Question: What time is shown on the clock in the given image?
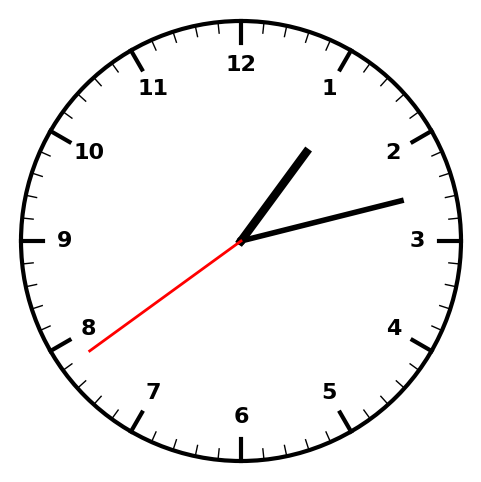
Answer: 01:12:39